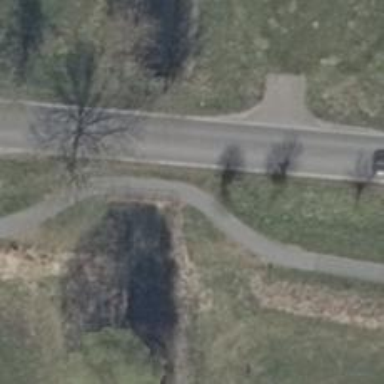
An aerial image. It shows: Path on asphalt surface with bridge.